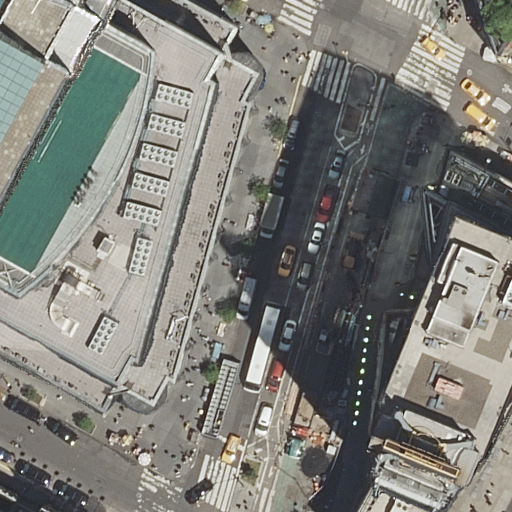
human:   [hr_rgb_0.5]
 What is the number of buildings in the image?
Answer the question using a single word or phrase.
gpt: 4

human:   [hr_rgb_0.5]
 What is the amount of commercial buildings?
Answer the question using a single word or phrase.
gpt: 2

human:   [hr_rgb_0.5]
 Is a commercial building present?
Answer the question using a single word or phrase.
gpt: yes

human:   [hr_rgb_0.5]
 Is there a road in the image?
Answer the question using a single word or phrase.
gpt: yes

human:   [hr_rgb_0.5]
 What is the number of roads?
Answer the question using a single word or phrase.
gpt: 6

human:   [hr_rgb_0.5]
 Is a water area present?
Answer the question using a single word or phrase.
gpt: no

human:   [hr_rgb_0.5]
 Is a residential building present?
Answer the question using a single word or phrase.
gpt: yes

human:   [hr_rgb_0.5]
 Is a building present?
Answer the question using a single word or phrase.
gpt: yes

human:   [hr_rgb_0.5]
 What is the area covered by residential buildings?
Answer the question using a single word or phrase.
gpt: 1376m2

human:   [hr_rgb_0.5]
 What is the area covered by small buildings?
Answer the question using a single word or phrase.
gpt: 24m2

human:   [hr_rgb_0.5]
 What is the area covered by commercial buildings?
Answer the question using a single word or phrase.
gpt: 1088m2

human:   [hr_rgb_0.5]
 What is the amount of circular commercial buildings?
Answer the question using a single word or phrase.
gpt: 0

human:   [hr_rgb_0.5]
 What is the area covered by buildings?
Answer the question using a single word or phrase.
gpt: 2464m2

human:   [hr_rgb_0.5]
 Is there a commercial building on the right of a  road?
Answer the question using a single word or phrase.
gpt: yes

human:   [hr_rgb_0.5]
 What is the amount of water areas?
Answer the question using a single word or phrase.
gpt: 0

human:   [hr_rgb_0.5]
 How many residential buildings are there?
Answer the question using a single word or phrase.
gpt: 2

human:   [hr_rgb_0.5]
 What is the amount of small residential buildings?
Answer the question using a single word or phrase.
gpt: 1

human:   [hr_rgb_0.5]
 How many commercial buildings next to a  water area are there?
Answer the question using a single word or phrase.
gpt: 0

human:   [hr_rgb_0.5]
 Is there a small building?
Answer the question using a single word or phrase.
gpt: yes

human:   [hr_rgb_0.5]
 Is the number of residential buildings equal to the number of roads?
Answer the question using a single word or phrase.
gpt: no

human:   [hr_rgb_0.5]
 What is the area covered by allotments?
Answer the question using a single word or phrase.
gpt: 0m2

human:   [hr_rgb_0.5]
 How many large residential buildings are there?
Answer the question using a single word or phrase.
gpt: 1

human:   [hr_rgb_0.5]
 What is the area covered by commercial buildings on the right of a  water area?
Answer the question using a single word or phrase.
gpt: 0m2

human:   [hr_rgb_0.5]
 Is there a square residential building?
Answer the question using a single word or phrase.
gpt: no

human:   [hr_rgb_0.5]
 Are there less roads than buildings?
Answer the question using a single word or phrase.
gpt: no

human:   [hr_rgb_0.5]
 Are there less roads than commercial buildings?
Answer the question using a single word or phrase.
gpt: no

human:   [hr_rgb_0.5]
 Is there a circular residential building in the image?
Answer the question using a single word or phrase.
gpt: no

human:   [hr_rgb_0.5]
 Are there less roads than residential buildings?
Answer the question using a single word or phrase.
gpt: no

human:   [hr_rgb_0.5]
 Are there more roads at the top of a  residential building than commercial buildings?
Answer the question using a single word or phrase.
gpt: yes

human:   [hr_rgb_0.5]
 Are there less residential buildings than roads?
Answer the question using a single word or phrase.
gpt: yes

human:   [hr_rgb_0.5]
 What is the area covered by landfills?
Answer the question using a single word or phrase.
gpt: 0m2

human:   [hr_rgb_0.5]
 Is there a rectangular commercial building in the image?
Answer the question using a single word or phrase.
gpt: yes

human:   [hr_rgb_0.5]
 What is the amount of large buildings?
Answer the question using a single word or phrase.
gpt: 2

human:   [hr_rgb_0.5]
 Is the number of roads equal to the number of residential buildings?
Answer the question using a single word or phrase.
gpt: no

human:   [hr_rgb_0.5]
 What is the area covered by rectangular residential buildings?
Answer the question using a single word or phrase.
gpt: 6m2

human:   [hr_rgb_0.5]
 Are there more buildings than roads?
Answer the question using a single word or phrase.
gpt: no

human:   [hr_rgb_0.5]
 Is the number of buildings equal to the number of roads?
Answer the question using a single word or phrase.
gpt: no

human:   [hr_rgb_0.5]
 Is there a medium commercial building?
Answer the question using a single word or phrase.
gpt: no

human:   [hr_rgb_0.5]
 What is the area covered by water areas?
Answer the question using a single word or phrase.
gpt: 0m2

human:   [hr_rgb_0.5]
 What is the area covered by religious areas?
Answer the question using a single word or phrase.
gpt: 0m2

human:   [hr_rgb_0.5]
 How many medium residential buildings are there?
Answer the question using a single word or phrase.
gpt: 0

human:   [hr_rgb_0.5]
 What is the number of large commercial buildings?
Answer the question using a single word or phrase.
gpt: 1

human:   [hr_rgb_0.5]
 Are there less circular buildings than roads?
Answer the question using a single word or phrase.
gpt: yes

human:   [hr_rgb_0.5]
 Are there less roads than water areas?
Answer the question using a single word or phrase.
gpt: no

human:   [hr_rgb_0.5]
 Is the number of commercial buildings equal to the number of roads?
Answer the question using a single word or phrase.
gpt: no

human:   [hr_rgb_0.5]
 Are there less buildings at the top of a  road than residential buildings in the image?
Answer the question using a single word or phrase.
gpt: no

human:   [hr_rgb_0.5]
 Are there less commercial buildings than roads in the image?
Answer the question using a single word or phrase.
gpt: yes

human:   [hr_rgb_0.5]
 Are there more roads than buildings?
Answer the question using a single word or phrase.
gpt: yes

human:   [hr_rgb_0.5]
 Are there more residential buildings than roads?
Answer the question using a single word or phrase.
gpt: no

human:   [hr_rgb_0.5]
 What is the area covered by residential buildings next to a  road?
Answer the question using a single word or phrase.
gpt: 1376m2

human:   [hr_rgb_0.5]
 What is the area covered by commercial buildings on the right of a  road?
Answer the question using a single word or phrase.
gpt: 17m2

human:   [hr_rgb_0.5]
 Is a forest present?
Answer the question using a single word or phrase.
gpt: no

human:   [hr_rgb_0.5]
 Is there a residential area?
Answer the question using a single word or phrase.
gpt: no

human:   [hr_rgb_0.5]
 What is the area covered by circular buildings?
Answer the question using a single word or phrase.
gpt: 0m2

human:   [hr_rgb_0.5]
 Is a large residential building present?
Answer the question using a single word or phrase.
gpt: yes

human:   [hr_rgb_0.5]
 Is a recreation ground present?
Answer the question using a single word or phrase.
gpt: no

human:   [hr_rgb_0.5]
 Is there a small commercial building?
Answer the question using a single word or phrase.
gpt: yes

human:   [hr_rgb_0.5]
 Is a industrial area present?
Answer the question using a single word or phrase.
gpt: no

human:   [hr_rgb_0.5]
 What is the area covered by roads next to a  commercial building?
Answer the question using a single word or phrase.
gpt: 0m2

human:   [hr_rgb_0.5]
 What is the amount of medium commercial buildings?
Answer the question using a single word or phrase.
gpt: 0

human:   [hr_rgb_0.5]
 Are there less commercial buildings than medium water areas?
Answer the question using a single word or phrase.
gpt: no

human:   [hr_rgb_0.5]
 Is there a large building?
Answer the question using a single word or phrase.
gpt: yes

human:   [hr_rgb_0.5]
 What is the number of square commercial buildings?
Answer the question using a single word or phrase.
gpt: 0

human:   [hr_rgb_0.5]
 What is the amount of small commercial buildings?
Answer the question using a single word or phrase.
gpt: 1